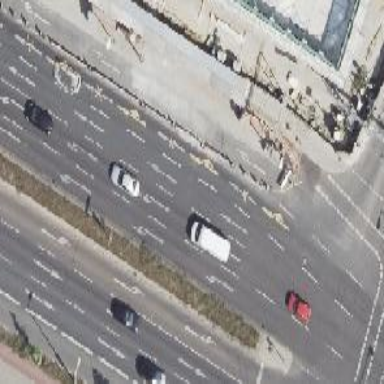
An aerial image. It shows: Secondary road with asphalt surface and cycle track on the right side. It is dual carriageway.